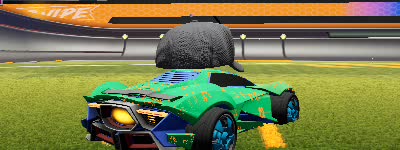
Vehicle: werewolf